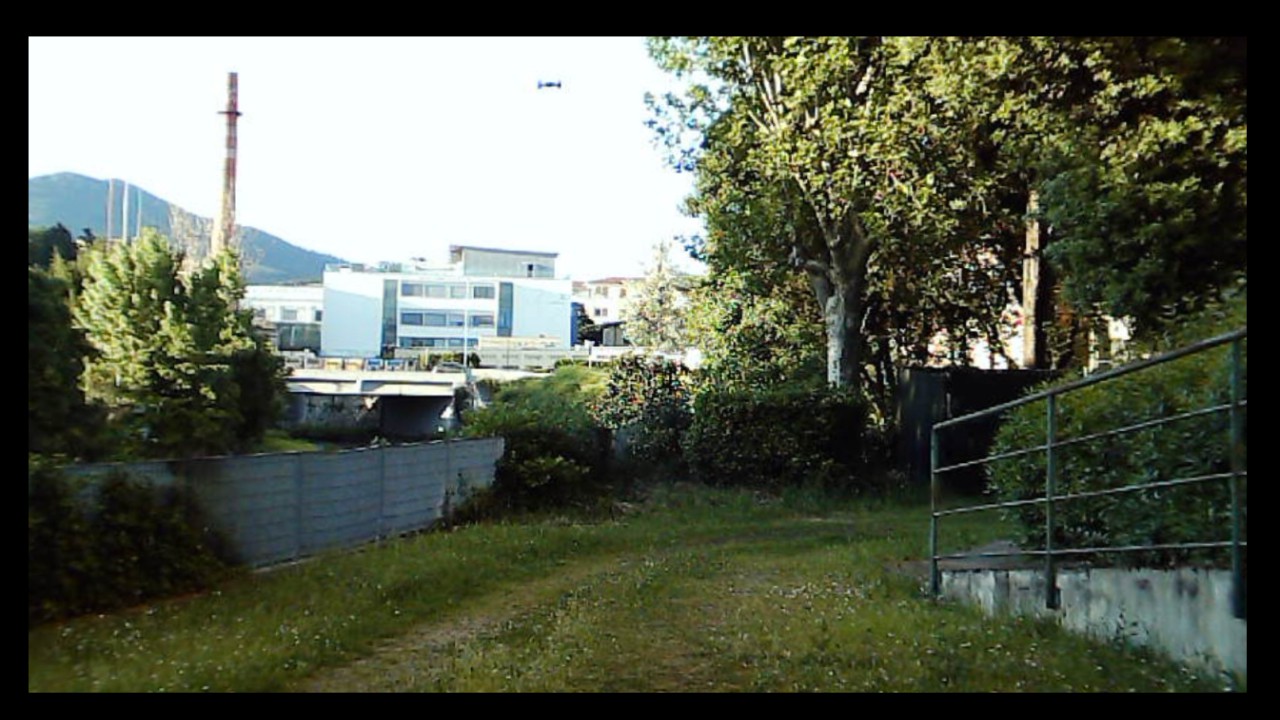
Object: DarwinFPV cineape20

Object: DJI Tello EDU